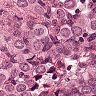
Metastatic tissue present: yes